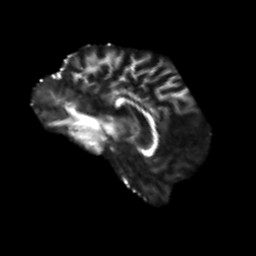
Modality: FA
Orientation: sagittal
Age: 58
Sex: male
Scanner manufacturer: siemens
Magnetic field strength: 3 T
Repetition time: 4.5 s
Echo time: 0.103 s